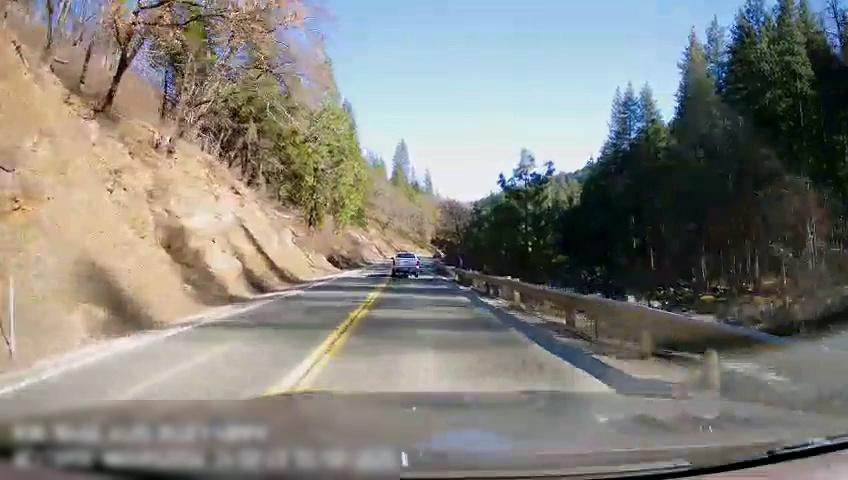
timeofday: Day
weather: Sunny
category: Drivable Space
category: Drivable Space
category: Vehicles | Truck
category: Lanes | Opposite Lane
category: Lanes | Current Lane
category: Lanes | Opposite Lane
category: Lanes | Current Lane